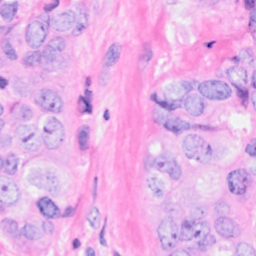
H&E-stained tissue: Breast